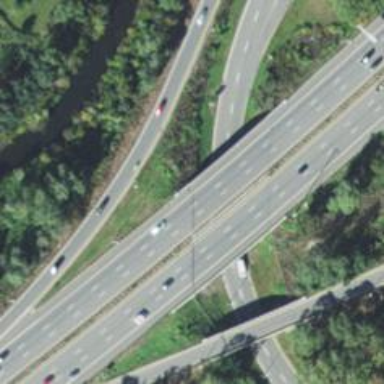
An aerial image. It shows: Motorway bridge with asphalt surface.